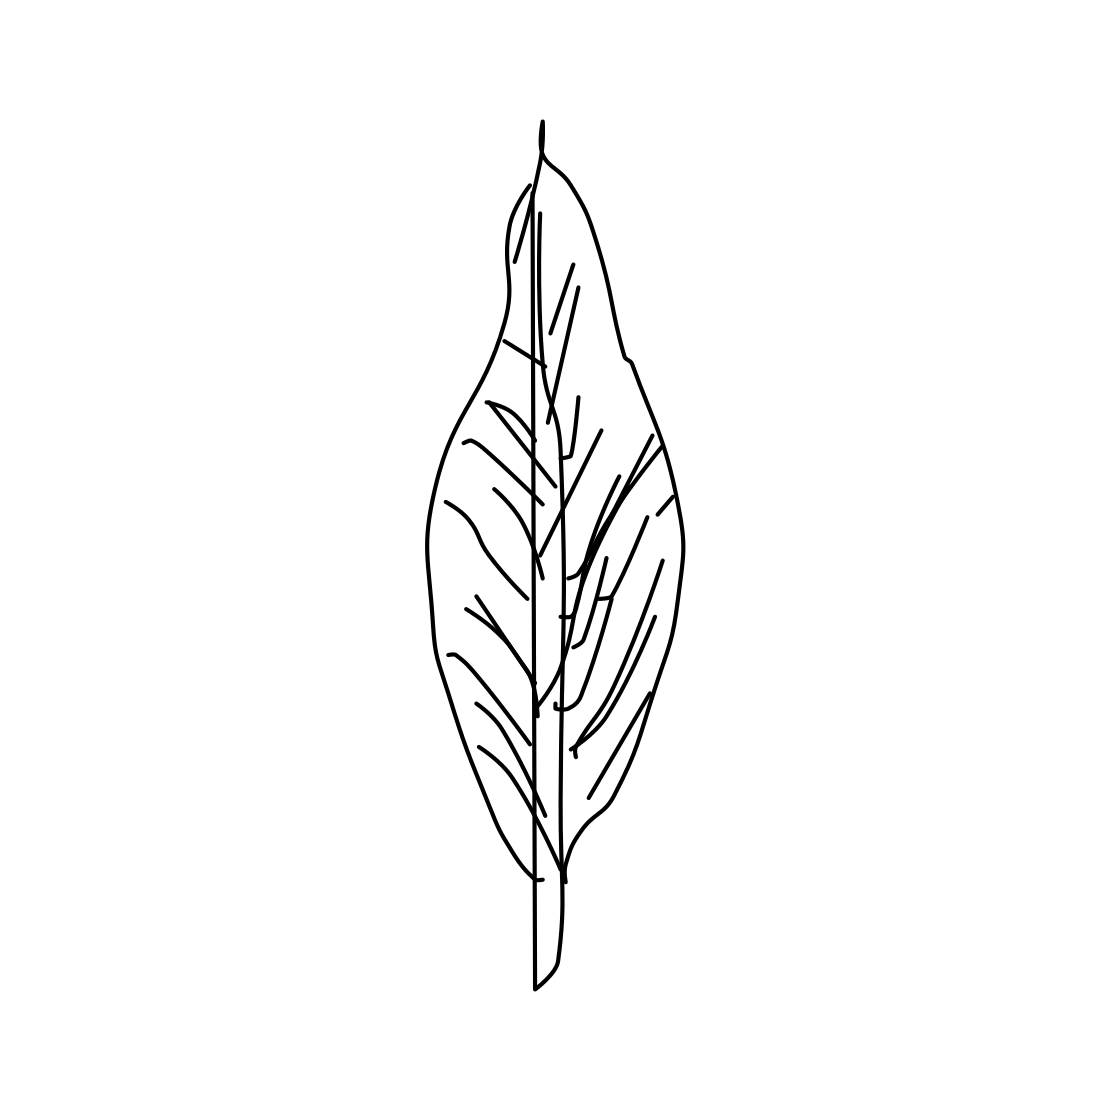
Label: feather